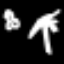
Label: palm tree